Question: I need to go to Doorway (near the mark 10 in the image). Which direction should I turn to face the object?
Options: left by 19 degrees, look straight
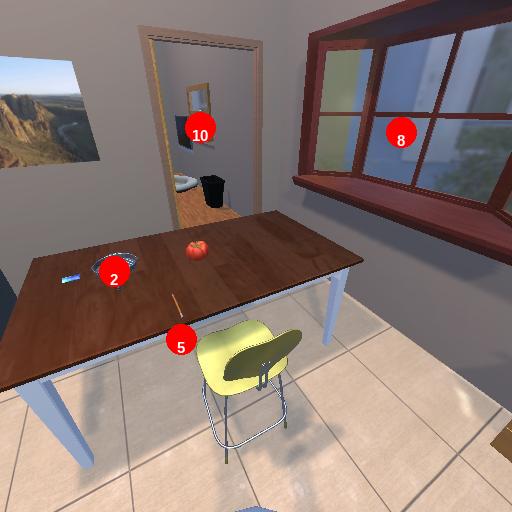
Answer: left by 19 degrees